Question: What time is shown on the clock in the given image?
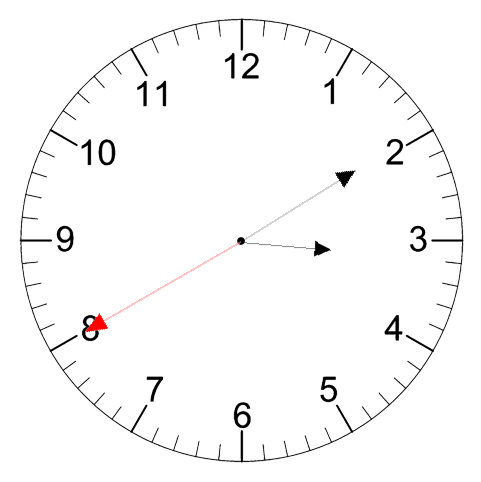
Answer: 03:09:40